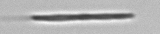
Label: fiber